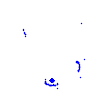
Particle: electron